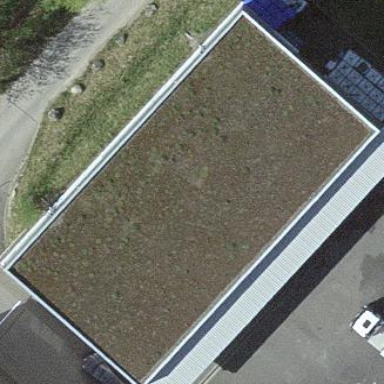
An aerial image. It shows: Commercial building.